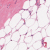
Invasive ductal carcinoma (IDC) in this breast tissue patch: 0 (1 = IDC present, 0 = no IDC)